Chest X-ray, AP view. Patient: 68 years old, sex M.
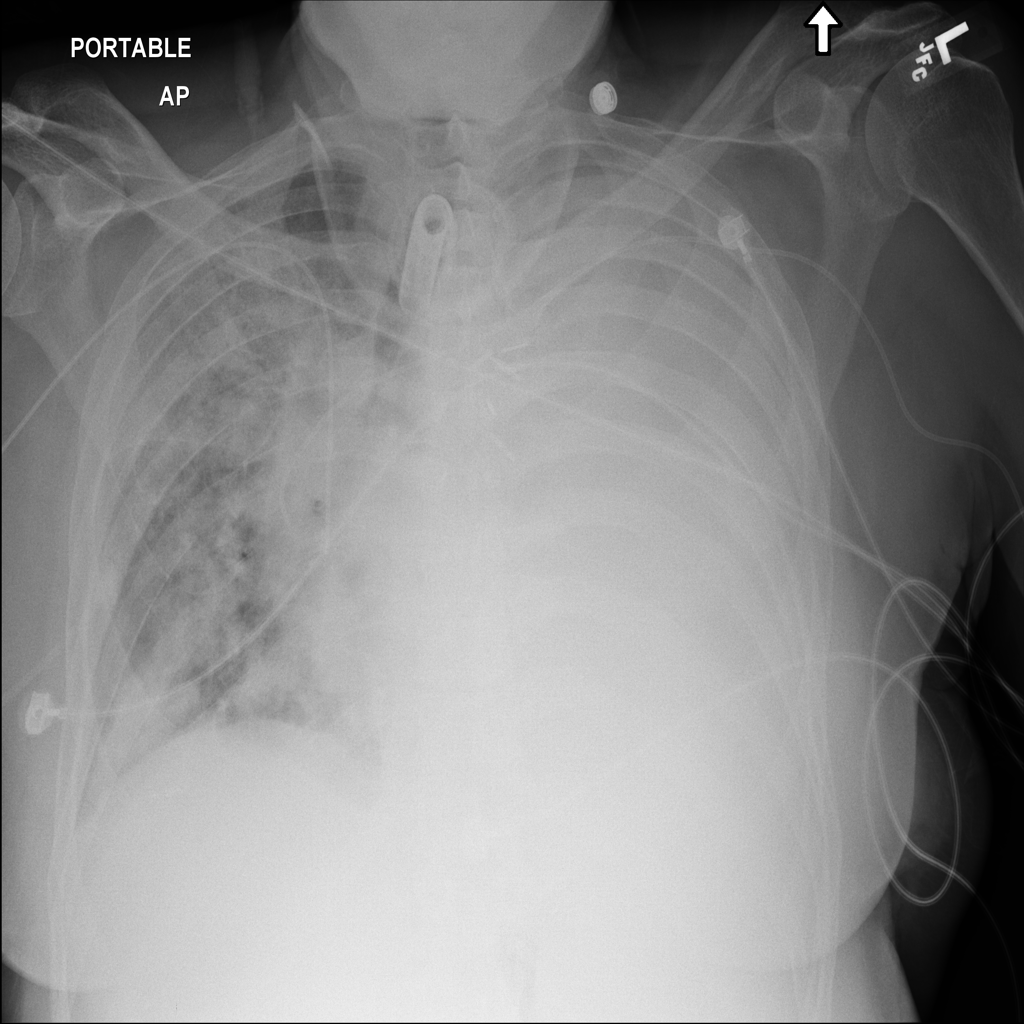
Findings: Edema